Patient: sex M, age 57
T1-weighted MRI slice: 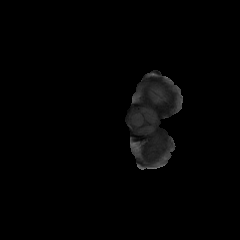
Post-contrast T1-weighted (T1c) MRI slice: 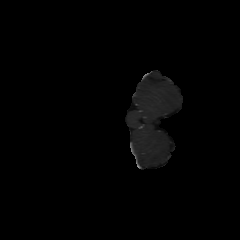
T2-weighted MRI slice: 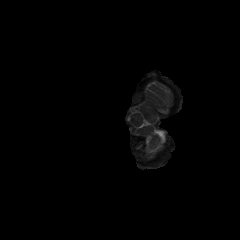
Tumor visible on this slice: no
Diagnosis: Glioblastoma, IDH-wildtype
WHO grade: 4